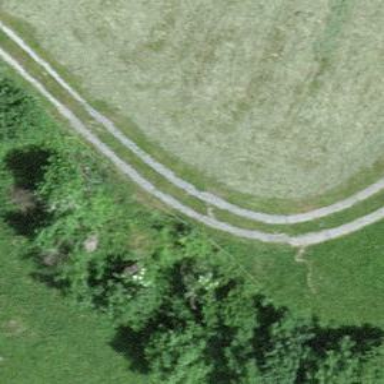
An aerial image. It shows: Track with fine gravel surface. The track has grade 4 tracktype.